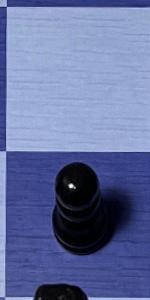
Label: Pawn_Black